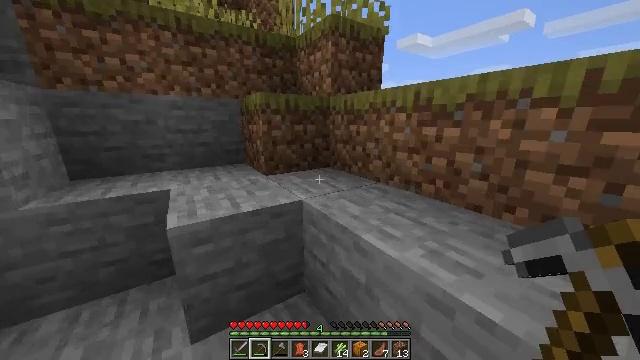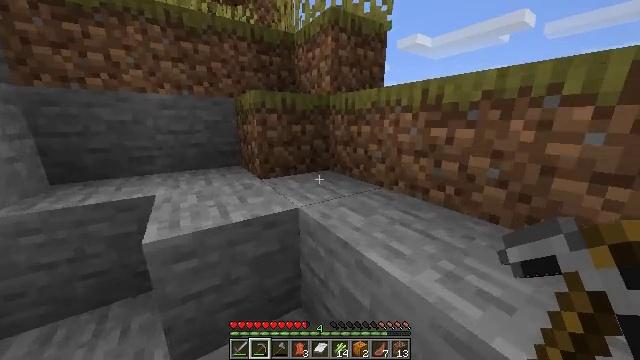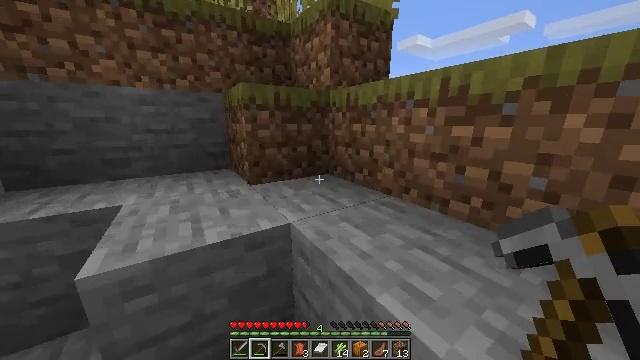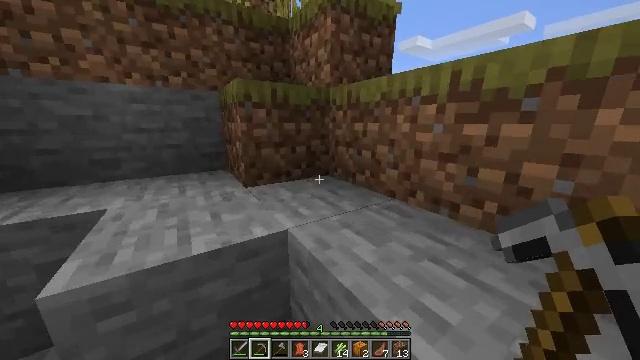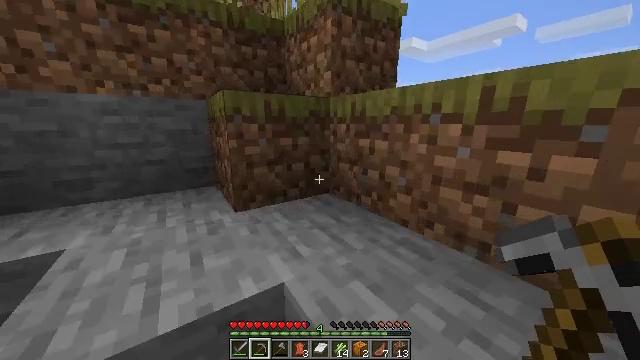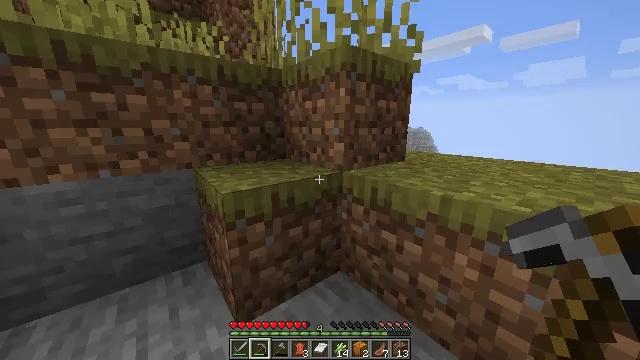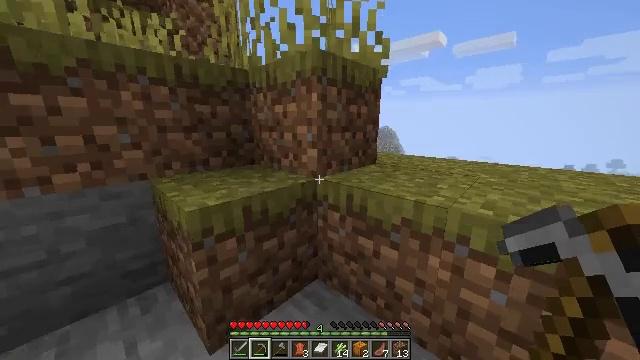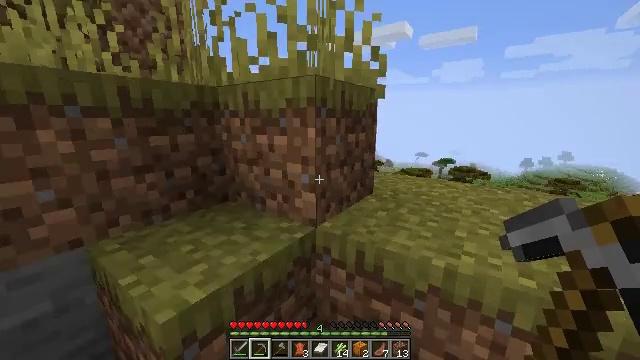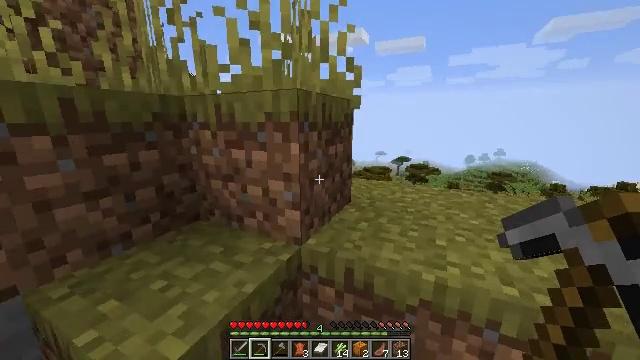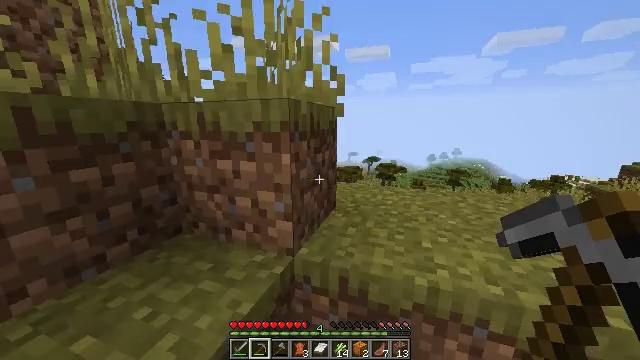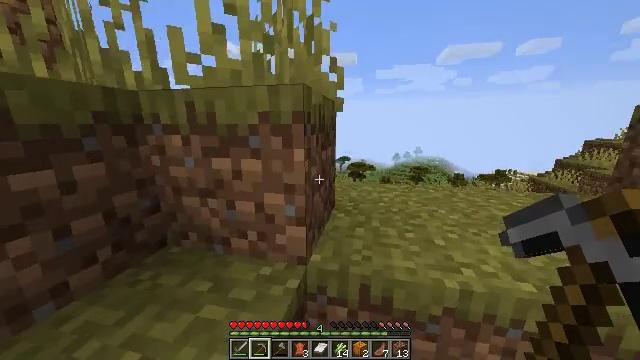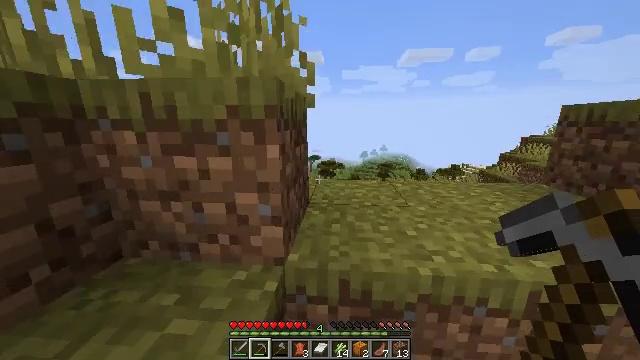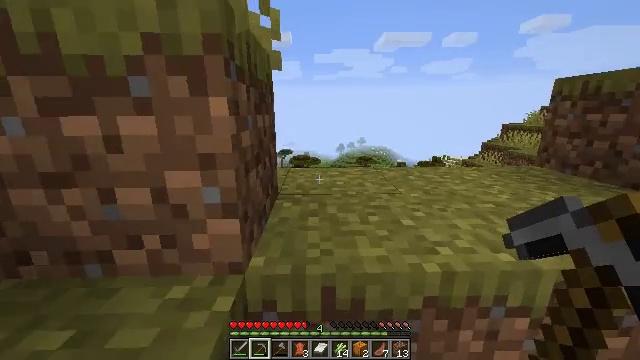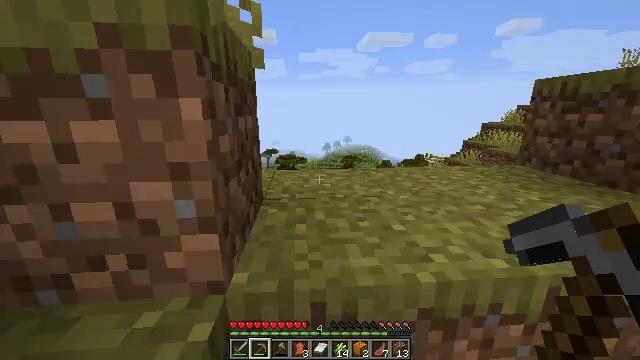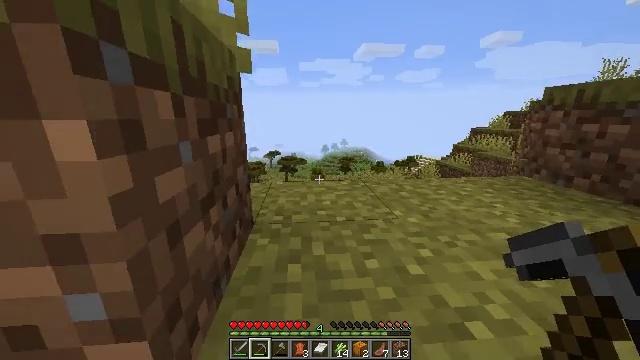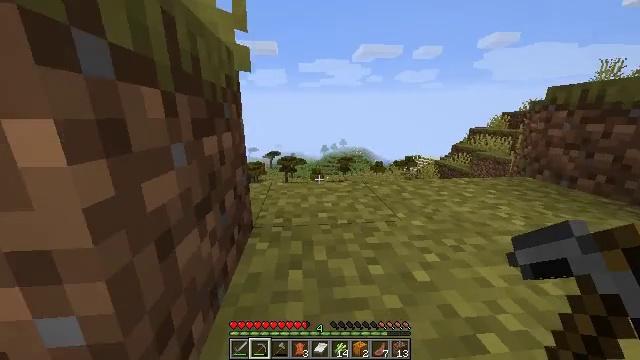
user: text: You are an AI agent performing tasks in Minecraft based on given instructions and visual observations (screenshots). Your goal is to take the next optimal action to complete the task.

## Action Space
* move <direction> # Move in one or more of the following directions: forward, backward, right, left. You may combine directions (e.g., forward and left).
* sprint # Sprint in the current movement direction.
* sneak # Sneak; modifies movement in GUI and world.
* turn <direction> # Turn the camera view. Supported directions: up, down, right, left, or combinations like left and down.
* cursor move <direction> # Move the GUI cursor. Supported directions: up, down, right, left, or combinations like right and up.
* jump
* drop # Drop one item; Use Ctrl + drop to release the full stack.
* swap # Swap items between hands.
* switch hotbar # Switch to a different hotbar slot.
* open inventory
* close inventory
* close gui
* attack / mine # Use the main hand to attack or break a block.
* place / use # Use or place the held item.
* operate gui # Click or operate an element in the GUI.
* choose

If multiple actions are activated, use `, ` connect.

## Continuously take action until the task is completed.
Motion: motion action
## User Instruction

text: Harvest hay blocks from the village.
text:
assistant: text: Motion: move forward, sprint
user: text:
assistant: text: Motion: move forward, sprint
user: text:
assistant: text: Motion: move forward, sprint
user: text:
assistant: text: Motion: move forward, sprint, turn right, jump
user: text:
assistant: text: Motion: move forward, sprint, turn right, jump
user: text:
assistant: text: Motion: move forward, sprint, turn right, jump
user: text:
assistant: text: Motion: move forward, sprint, turn right, jump
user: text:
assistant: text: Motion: move forward, sprint, turn right, jump
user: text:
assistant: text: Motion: move forward, sprint, turn right, jump
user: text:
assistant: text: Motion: move forward, sprint, turn right, jump
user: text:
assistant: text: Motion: move forward, sprint, turn right, jump
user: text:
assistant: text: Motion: move forward, sprint, turn right, jump
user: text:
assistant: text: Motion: move forward, sprint, turn right
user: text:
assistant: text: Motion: move forward, sprint
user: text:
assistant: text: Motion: move forward, sprint
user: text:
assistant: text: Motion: move forward, sprint
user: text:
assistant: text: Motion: move forward, sprint
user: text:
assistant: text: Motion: move forward, sprint, turn left
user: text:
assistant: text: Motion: move forward, sprint, turn left
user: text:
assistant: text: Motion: move forward, sprint, turn left
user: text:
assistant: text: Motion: move forward, sprint, turn left
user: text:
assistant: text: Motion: move forward, sprint, turn left
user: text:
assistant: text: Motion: move forward, sprint, turn left
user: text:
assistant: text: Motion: move forward, sprint, turn left
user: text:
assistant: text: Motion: move forward, sprint, jump
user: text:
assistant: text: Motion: move forward, sprint, jump
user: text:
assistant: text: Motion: move forward, sprint, jump
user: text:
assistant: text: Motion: move forward, sprint, jump
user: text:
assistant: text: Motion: move forward, sprint, jump
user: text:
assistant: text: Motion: move forward, sprint, jump